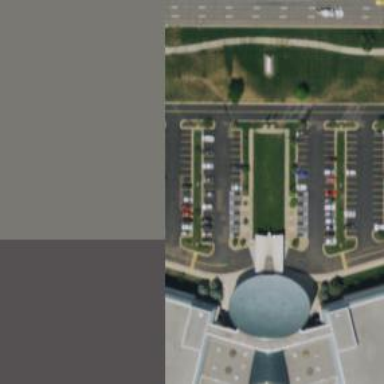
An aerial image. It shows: Parking space is available.